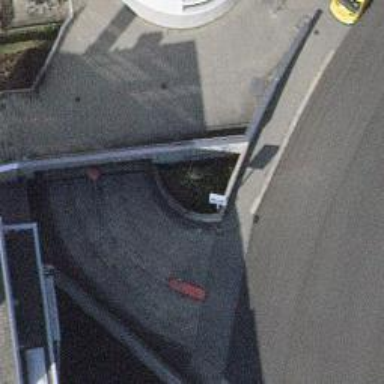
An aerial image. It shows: Parking area.